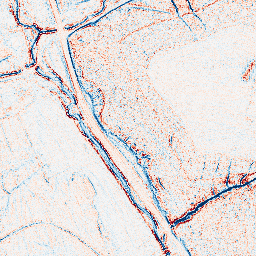
Category: edge_preserving
Decomposition family: anisotropic_diffusion
Decomposition parameters: iterations: 10
kappa: 10
gamma: 0.05
Upsampling method: fft_zeropad
Upsampling parameters: scale: 4
Upsampling scale: 4